Question: I'm using knitr to compile my thesis, and for this ggplot I'm using manual shapes (to be consistent with another plot I'm copying). The problem is, one of the shapes I want to use is a percent symbol and I can't figure how to do it given it's special status in Latex.
Here's a minimal working example:
'''
\documentclass[10pt, a4paper]{article}
%
ewcommand{\pct}{\%}
egin{document}
<<packages>>=
library(ggplot2)
@
<<data>>=
x=rnorm(10,1,2)
y=rnorm(10,1,2)
context=letters[1:5]
data=cbind.data.frame(x,y,context)
@
<<plot>>=
ggplot(data,aes(x,y,shape=context))+
geom_point(size=6)+
scale_shape_manual(values=c("V","Percent","?","@","#"))
@
\end{document}
'''
Giving:

So I'm just writing 'Percent' for now instead of the symbol.
As you can see in the second line, I've tried to mess about with making a new command \pct but it doesn't work. Any suggestions would be appreciated. I could just use another symbol, but I want it to be the same as the plot I'm replicating, ideally.
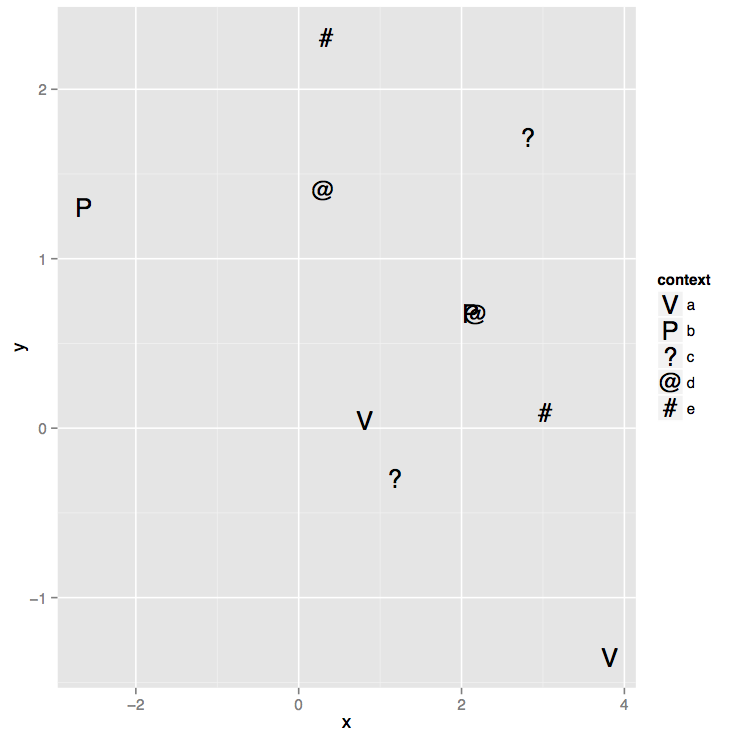
Answer: When I tried it with Knitr, R Markdown as well as R Sweave (from inside RStudio) it rendered the '%' signs without any troubles. I am not doing anything special, just quoting the % sign.
Here's my Rnw file in its entirety:
'''
\documentclass{article}
egin{document}
\SweaveOpts{concordance=TRUE}
<<packages>>=
library(ggplot2)
@
<<Plot, fig=TRUE>>=
ggplot(mtcars,aes(gear,hp,shape=factor(carb)))+geom_point(size=6) +
scale_shape_manual(values=c("V","%","?","@","#", "3"))
@
\end{document}
'''
Which gives me the document with the percentage signs. At least in my case, the %'s special meaning seems to get escaped.